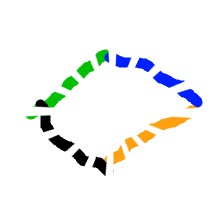
Shape: rhombus